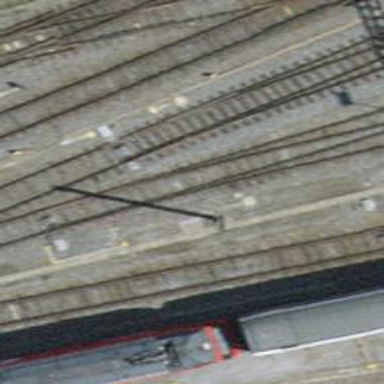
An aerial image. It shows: Railway switch with turnout to the right.